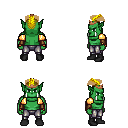
a pixel art fantasy rpg character, male body template, orc, green skin, gold arm armor, metal pants, blonde short mohawk hairstyle, bronze tiara, cloth bracers, black shoes, four views (front, back, left, right), 2x2 character sprite sheet, small pixel art, hard edges, no anti-aliasing